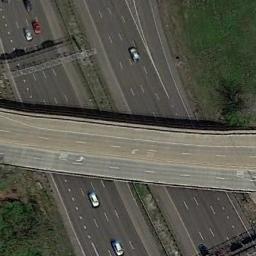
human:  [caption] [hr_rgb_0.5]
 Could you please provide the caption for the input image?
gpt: The overpass is next to the grass with some cars .

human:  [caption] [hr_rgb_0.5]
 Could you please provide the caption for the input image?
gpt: There are several overpasses here .

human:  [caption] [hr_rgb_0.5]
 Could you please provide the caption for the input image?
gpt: The cross-line overpass is over the roads on the lawn .

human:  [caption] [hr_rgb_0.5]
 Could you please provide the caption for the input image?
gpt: Several cars are on the road under the overpass .

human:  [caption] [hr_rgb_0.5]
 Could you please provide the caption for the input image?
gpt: There are green lawns beside the overpass .